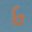
Label: 6